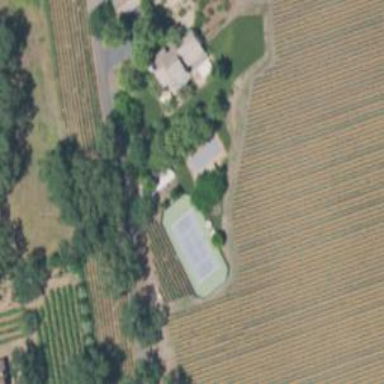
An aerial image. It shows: Vineyard growing grapes.